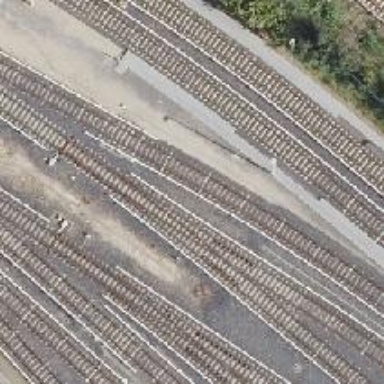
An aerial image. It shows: Yard used for service maintenance of electrified light rail railway.